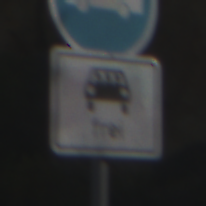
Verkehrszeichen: MehrfachbesetzePersonenkraftwagenFrei
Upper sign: Busssonderstreifen
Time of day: MorningAfternoon
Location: Outdoor (Nature)
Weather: Clear
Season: NotSpecified
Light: Natural